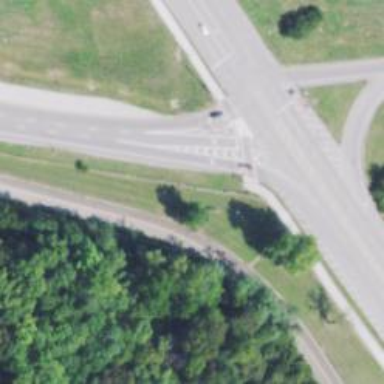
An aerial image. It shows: Cycleway crossing with marked lines.